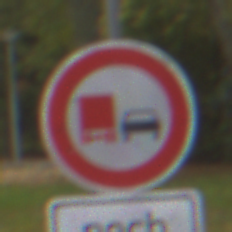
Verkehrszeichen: UeberholverbotKraftfahrzeuge
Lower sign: LaengeEinerStrecke3
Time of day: Midday
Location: Outdoor (Nature)
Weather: Overcast
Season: Autumn
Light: Natural